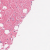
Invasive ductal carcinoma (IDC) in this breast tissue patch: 0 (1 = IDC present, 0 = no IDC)